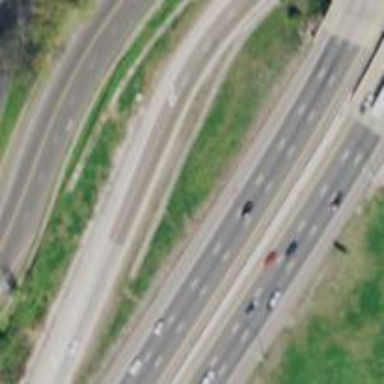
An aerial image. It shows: View of motorway.